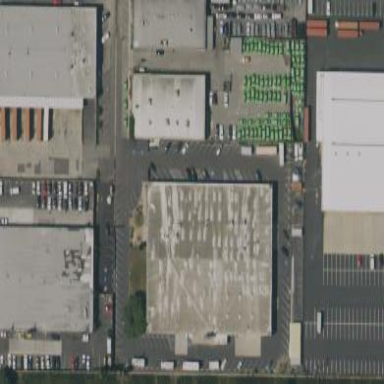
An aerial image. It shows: Industrial building.